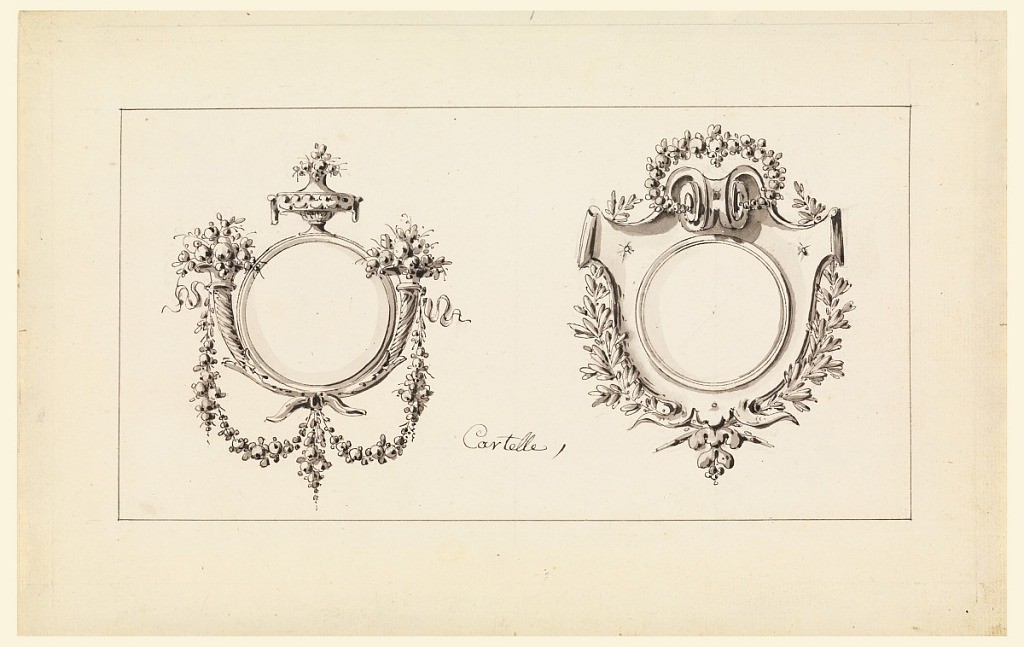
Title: Designs for Two Frames
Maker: Richard de Lalonde, French, active 1780–96
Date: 1780
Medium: Pen and black ink, brush and wash, graphite on white laid paper
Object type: Drawing
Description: Horizontal rectangle showing two circular mirror frames, or plaques. Left: urn at top, cornucopia with flowers at either side from which are suspended garlands. Right: rollwork terminating in a volute at top, decorated with a flower garland and leaves. Black frame lines.